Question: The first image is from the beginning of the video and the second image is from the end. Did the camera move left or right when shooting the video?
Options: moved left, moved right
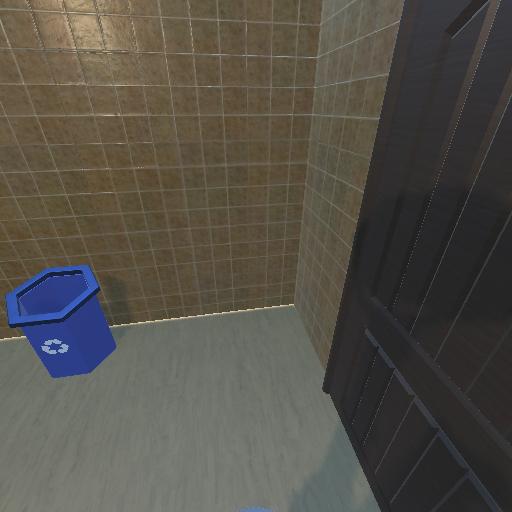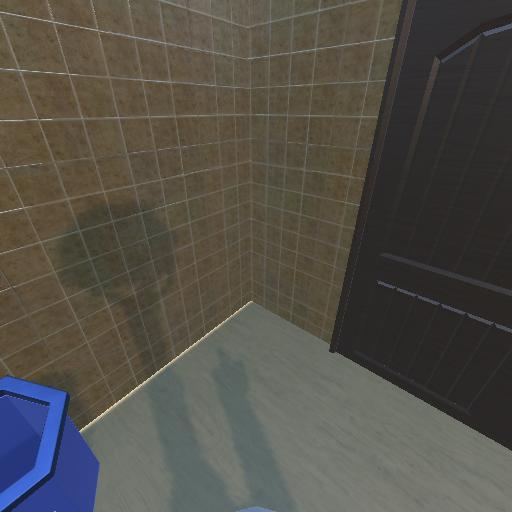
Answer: moved left